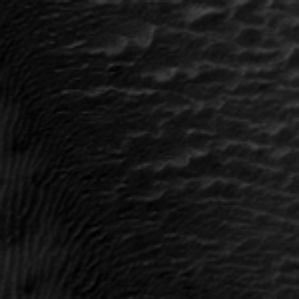
Label: frost